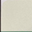
Piece: xx